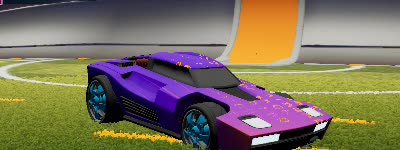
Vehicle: breakout